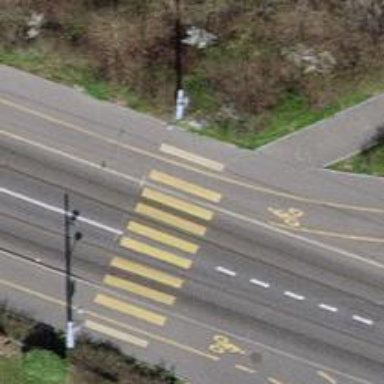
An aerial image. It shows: Uncontrolled zebra crossing on the road.